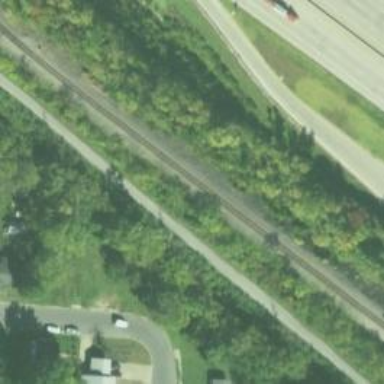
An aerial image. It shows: Site related to railway infrastructure.